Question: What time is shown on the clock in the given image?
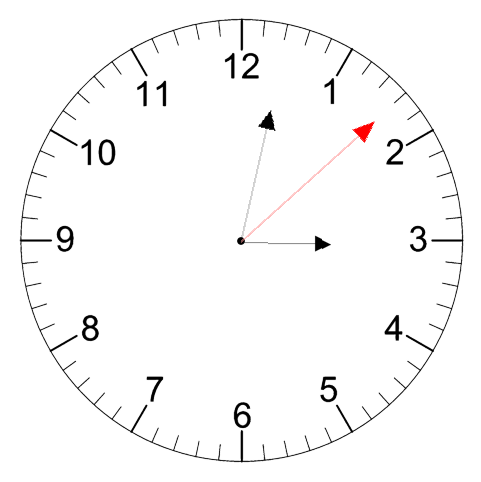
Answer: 03:02:08